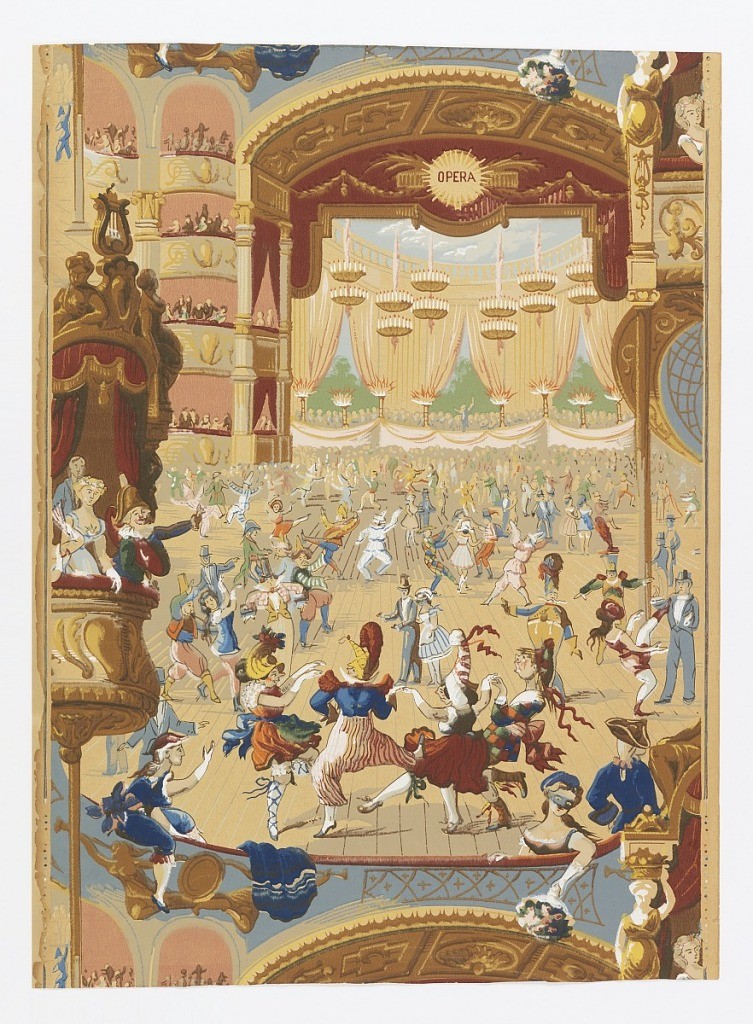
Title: Sidewall
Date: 1882–83
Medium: Machine-printed paper
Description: Repeating motif of a masquerade ball at an Opera House. Figures in fantastic costumes dance and cavort. An orchestra plays up on center stage. Printed in twenty colors on neutral ground, drop repeat.